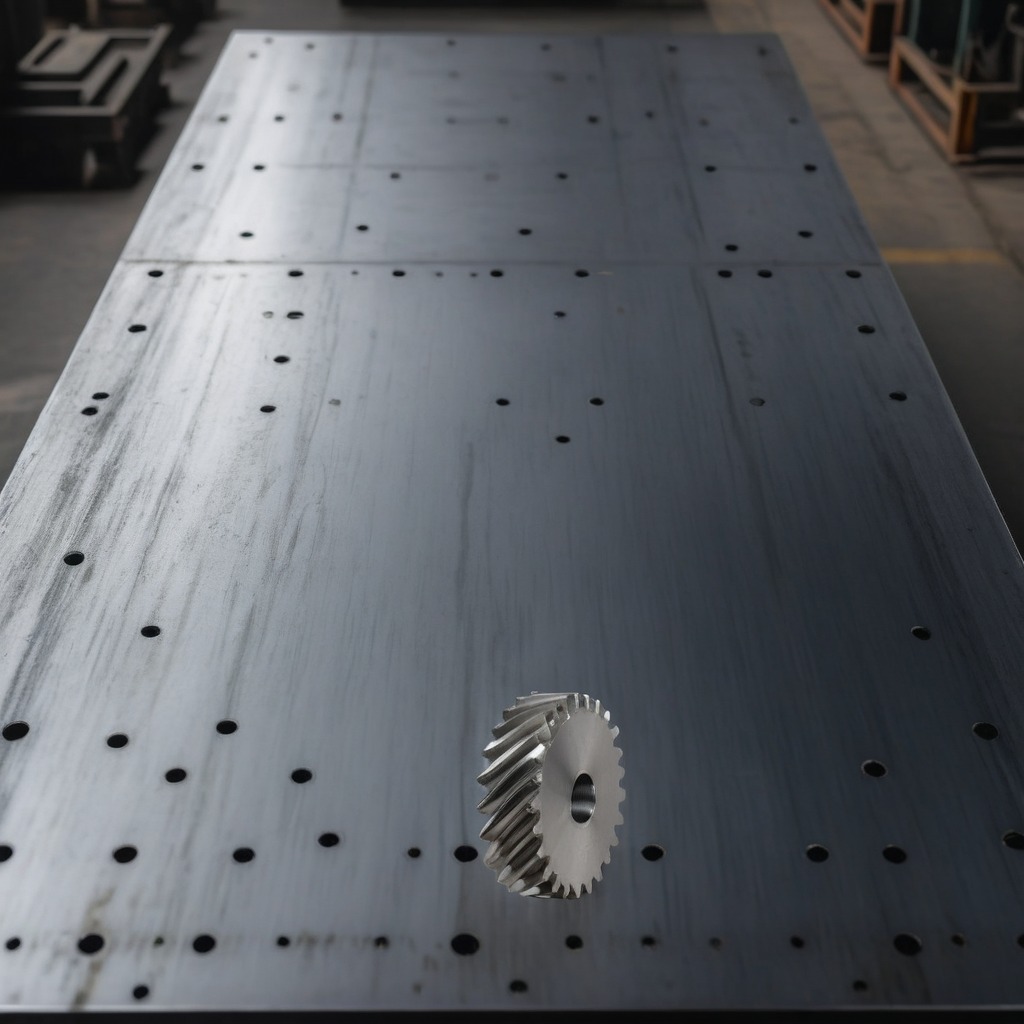
A steel gear with teeth is lying on the cold steel table in a mining workshop.